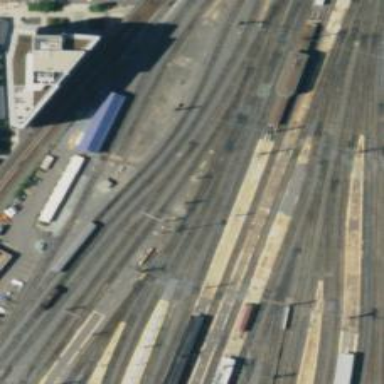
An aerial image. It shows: Railway track with contact line for electrification.